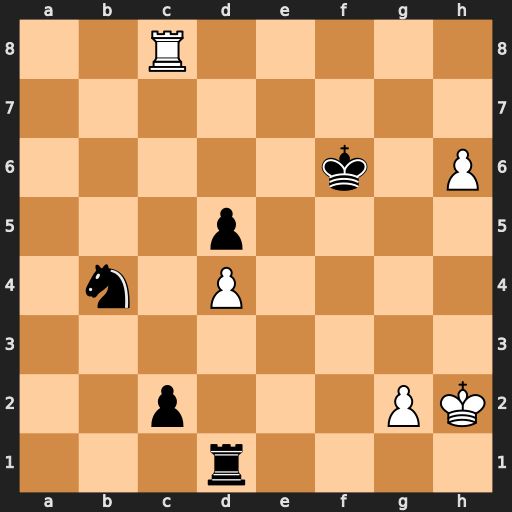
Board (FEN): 2R5/8/5k1P/3p4/1n1P4/8/2p3PK/3r4
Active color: w
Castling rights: -
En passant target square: -
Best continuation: h7 Rh1+ Kxh1 c1=R+ Rxc1